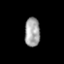
Tissue: prostate
Cell type: T cells
Senescence score: 0.348
Nuclear area (px): 437
Mean DAPI intensity: 161.686